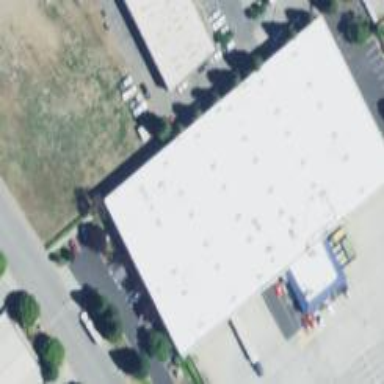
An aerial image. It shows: Industrial warehouse.